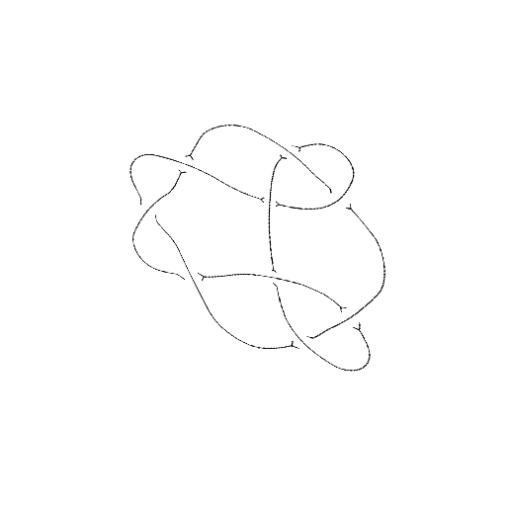
Crossing number: 9